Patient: sex M, age 67
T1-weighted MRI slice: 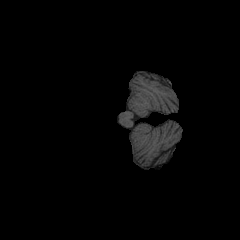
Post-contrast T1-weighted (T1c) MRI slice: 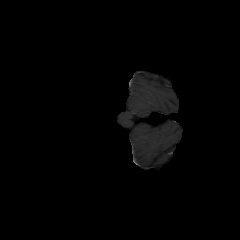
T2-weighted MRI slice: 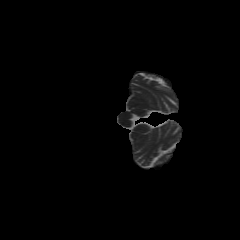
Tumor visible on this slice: no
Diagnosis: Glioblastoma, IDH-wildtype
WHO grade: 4